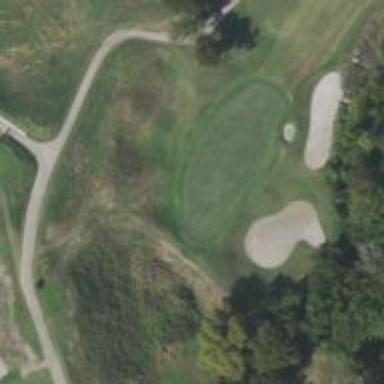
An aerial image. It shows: Golf hole.